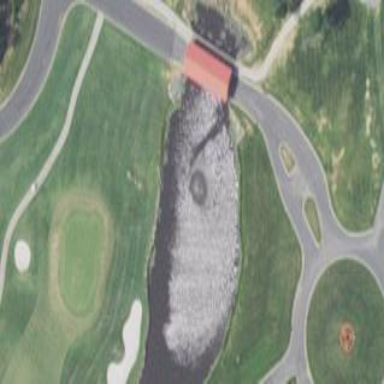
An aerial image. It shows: Water hazard in golf course. The hazard is natural water feature.